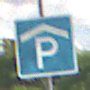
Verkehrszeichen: Parkhaus
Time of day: Midday
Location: Outdoor (RoadRail)
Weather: PartlyCloudy
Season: NotSpecified
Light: Natural